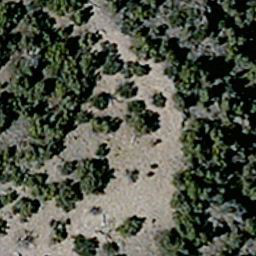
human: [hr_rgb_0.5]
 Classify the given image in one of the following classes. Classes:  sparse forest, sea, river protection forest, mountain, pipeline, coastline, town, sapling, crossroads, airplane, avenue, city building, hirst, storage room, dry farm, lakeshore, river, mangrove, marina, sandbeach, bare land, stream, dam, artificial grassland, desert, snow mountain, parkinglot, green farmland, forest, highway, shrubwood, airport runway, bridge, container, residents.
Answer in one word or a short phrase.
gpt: sparse forest